Question: i'm facing a problem with reading data from a plist file using swift

my code:
'''
let Chapterpath = NSBundle.mainBundle().pathForResource("chapterMapping", ofType: "plist")
let dict2 = NSDictionary(contentsOfFile: Chapterpath!)
let chaptername = dict2?.objectForKey("chapterName")
let chapterNumber = dict2?.objectForKey("pageNumber")
'''
next i'm trying to add plist data to an array, should i simply use
'''
var myArray = [chapterName]
'''
my question: is the code above correct?
or im i missing something
and when i tried to print plist data using println((chapterName))
i got an error
thank you
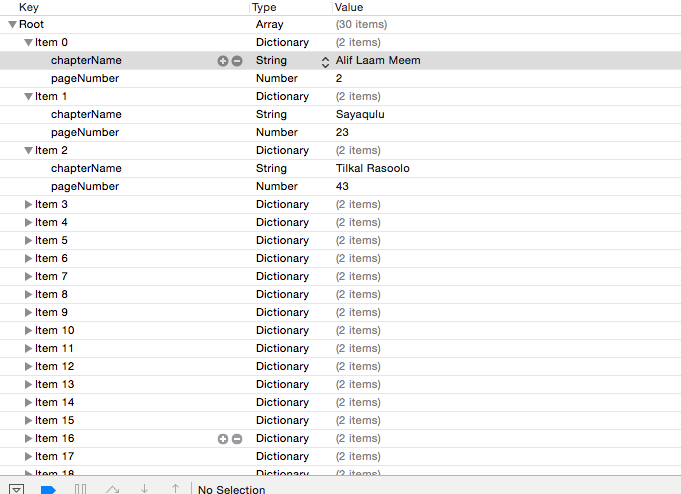
Answer: First, your 'Root' object in the plist is an 'NSArray' not a 'NSDictionary'.
Second, if you want to use KVC on Foundation Collections (I don't believe this works with Swift's Array) you need to call 'valueForKeyPath'.
'''
let chapterPath = NSBundle.mainBundle().pathForResource("chapterMapping", ofType: "plist")
if let arrayOfItems: [AnyObject] = NSArray(contentsOfFile: chapterPath!) {
let chapterNames: [String] = arrayOfItems.valueForKeyPath("chapterName") as NSArray as [String]
let pageNumbers: [Int] = arrayOfItems.valueForKeyPath("pageNumber") as NSArray as [Int]
}
'''
Third, the swift-y way of doing this would be with the 'map' function, but 'arrayOfItems' would need to be a strongly-defined type and it might be more work than it's worth. Example:
'''
let array: [ChapterMetaData] = // define it here
let chapterImages = array.map { $0.chapterImage }
'''